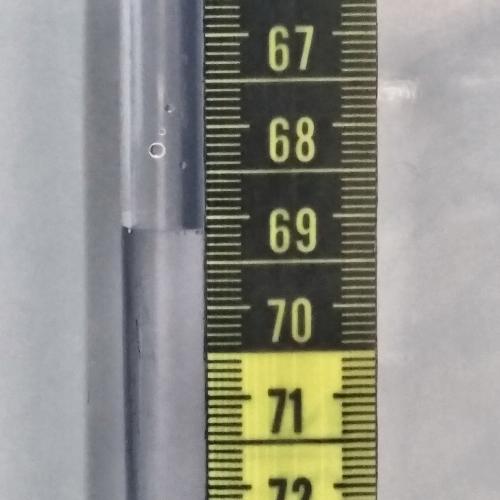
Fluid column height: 69.1 cm